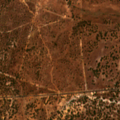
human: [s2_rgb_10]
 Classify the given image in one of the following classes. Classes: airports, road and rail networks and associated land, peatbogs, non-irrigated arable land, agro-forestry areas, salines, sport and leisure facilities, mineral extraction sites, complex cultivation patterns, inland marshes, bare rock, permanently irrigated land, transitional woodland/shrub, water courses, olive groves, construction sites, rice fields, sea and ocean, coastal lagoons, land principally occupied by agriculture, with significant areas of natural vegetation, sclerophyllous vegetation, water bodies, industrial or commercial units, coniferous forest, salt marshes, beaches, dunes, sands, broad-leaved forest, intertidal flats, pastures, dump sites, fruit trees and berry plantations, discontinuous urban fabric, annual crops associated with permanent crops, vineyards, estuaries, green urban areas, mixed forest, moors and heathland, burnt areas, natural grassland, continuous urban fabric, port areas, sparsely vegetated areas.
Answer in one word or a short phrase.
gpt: olive groves, agro-forestry areas